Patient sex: M
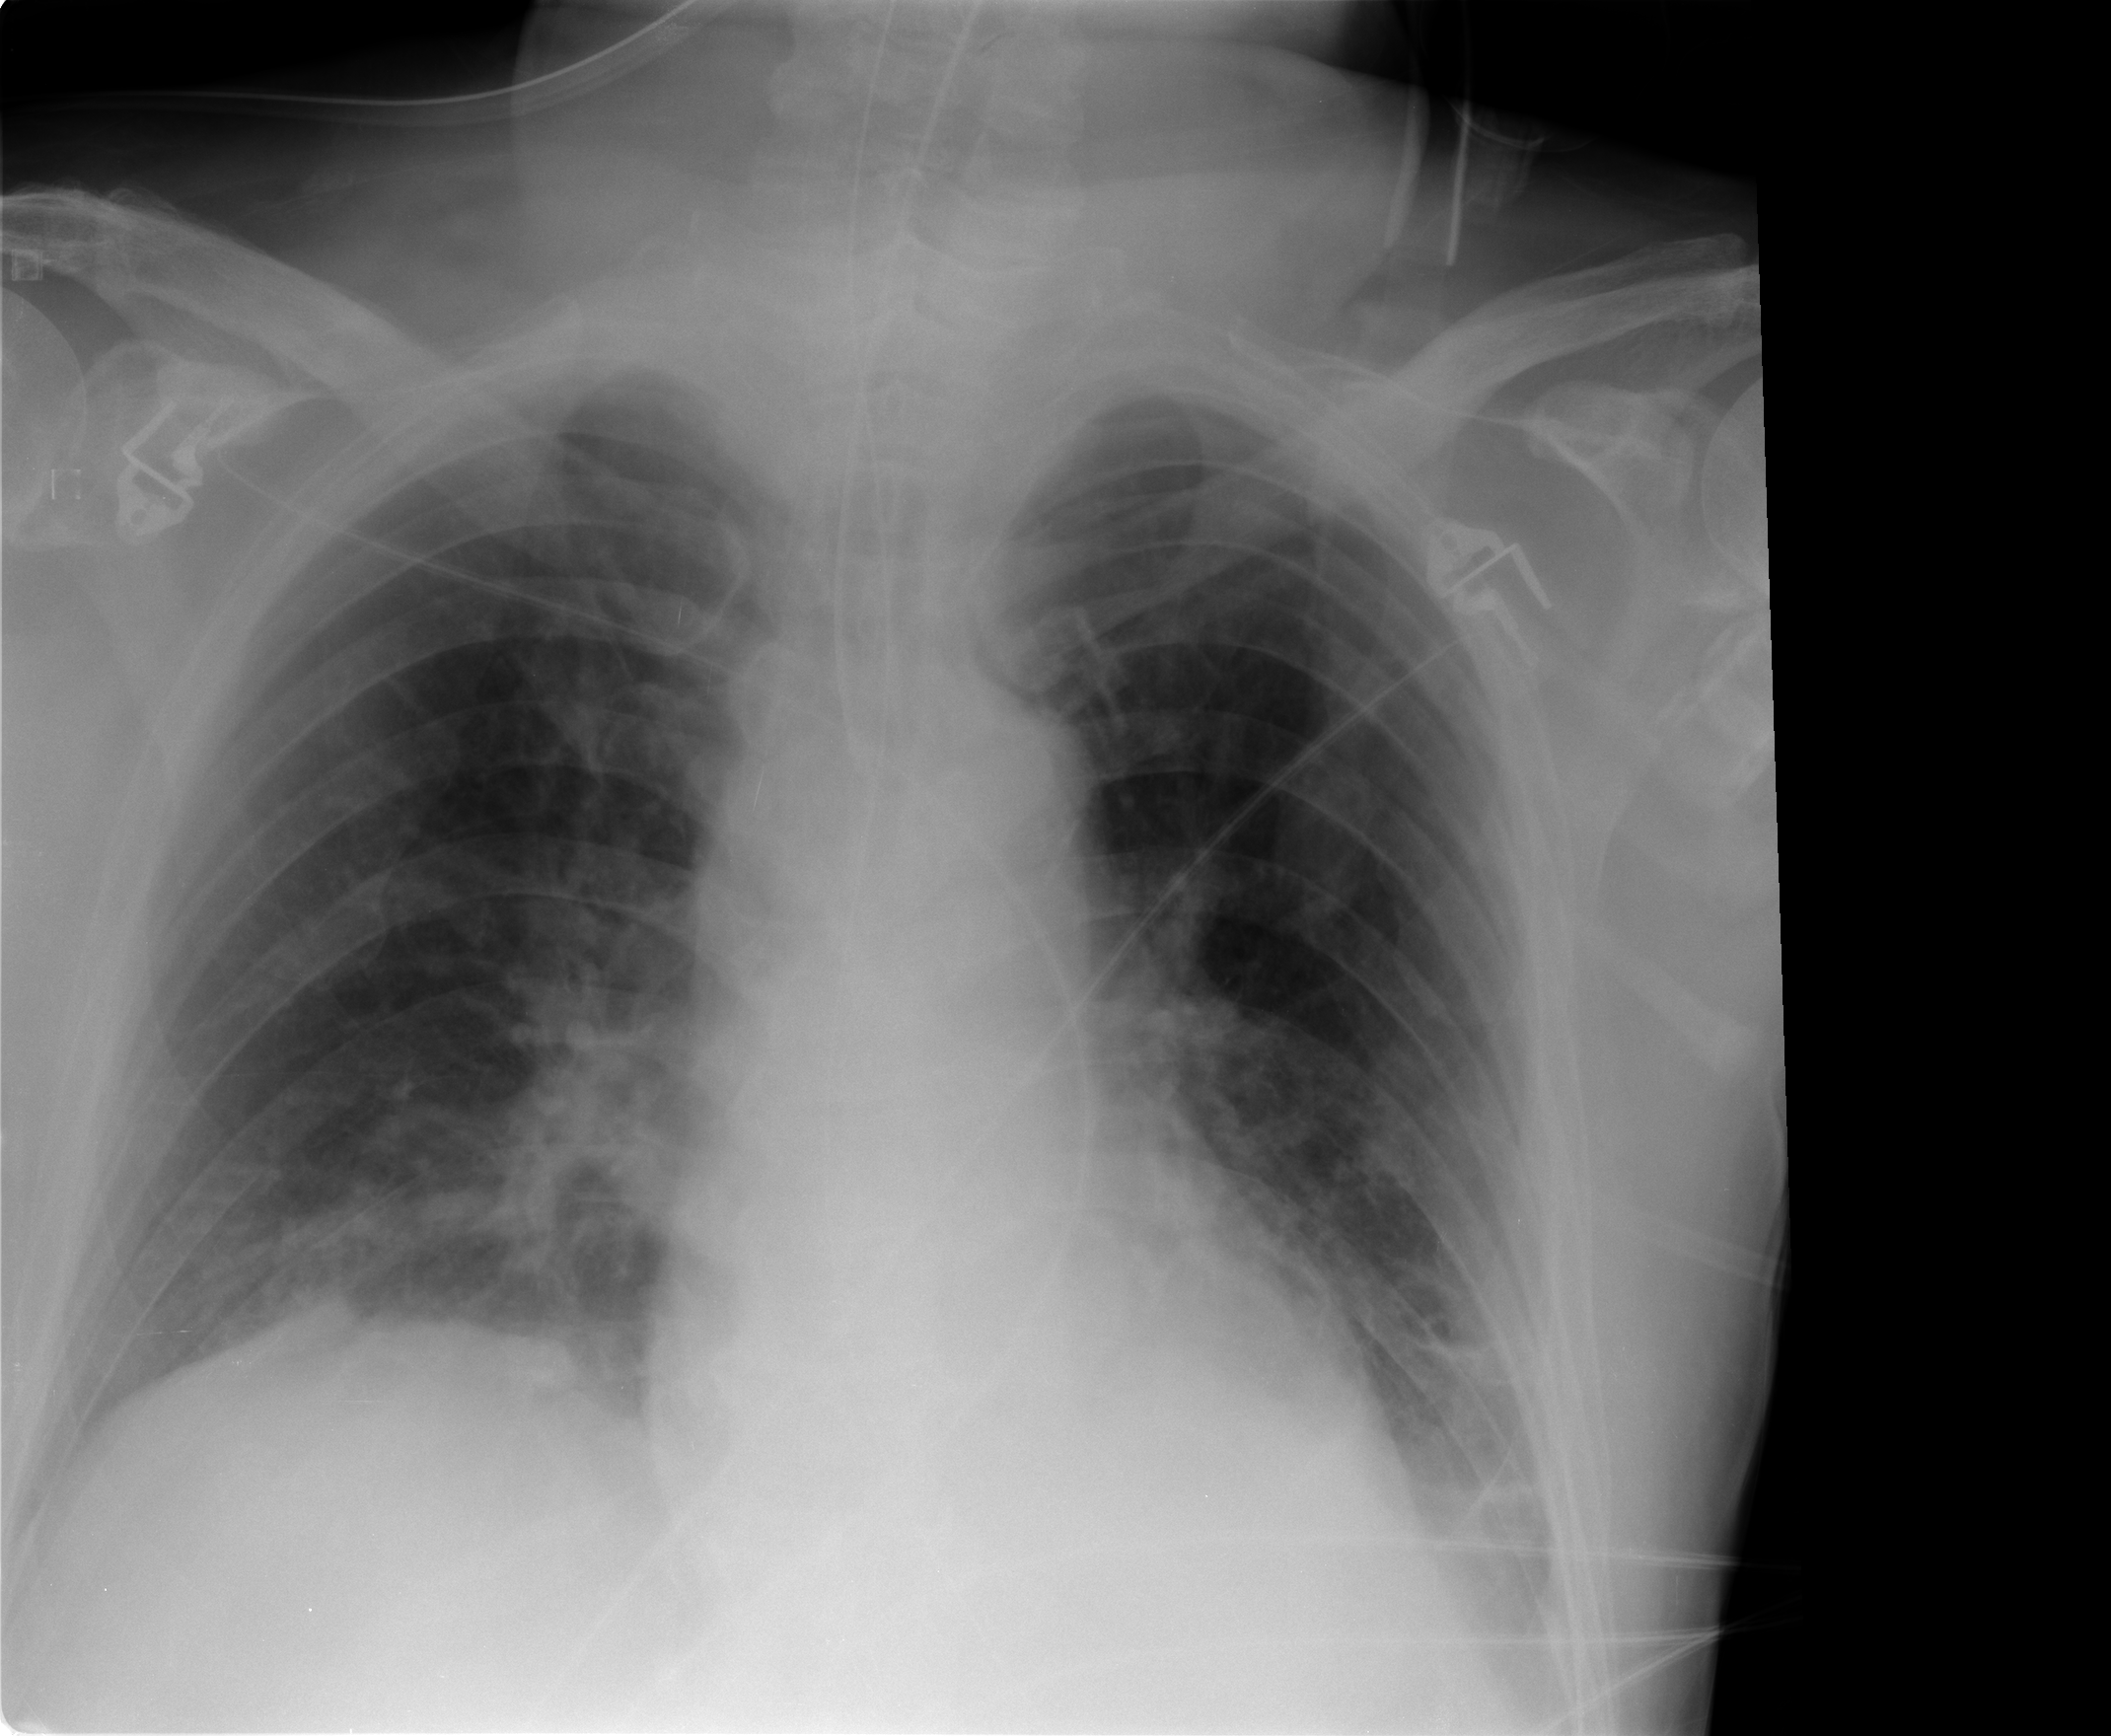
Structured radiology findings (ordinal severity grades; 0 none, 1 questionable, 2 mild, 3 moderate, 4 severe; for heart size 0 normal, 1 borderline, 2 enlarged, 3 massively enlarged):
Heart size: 0
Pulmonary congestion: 0
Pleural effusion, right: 1
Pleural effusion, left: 2
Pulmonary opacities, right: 0
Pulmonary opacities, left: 0
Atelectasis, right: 0
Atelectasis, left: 2